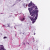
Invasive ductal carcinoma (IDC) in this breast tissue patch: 1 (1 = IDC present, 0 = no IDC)